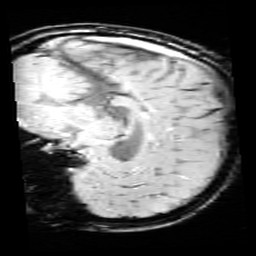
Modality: SWI
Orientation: sagittal
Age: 9
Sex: female
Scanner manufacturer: siemens
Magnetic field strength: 3 T
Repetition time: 0.027 s
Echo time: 0.02 s